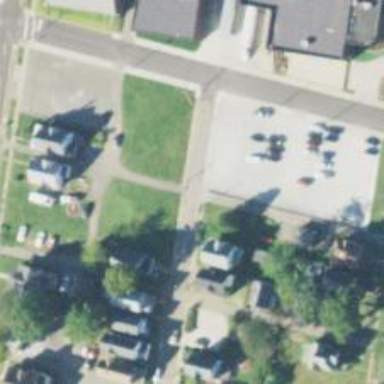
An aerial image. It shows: Alley classified as service road.